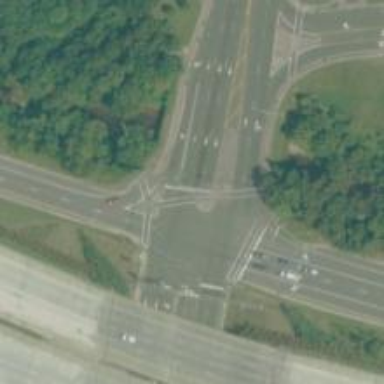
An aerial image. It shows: Asphalt road within primary highway junction.